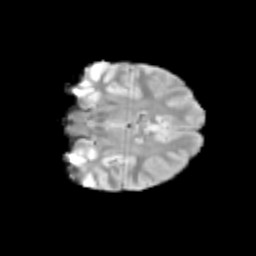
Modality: T2w
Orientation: coronal
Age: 11
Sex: female
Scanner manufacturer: siemens
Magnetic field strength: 3 T
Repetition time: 3.8 s
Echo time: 0.07 s